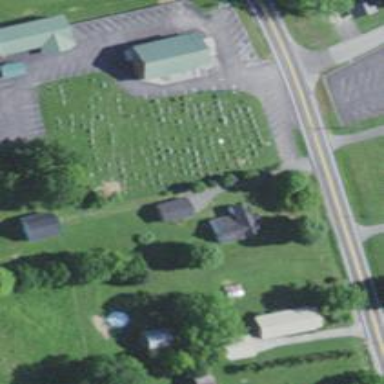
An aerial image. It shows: Cemetery.